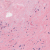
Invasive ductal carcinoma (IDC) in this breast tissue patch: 0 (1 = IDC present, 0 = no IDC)